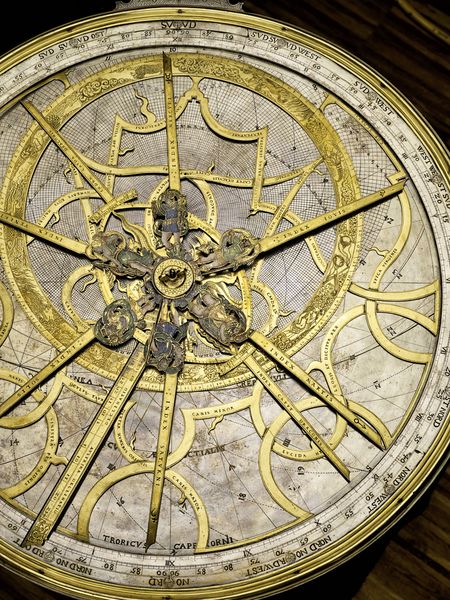
Titel: Astrolabium
Künstler: Tobias Volckmer
Standort: Hamburg
Institution: Museum für Kunst und Gewerbe Hamburg
Schlagwörter: instrumente, bemalt, messing, vergoldet, kupfer, versilbert, astrolab, astrolabium, wissenschaftliche, hessische systematik, planisphärum, sternhöhenmesser, astronomische, messgeräte, scientifica, erkammern, wunderkammern, kunstkammern, raritätenkammern, kuriositätenkammern, zeitmessgeräte, kaltbemalung